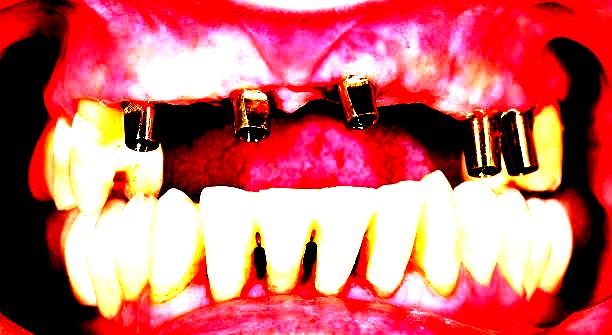
Condition: hypodontia